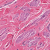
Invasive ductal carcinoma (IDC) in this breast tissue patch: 0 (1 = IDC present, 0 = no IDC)